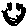
Label: smiley face